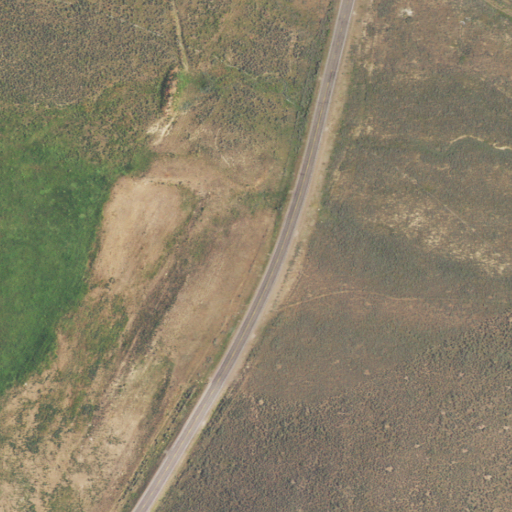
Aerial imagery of valley in Wyoming named Burton Hollow containing shrub, woody wetlands, open development, herbaceous wetlands, low intensity development, and medium intensity development